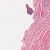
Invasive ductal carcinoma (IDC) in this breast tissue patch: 0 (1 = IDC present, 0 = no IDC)